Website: walmart
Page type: payment
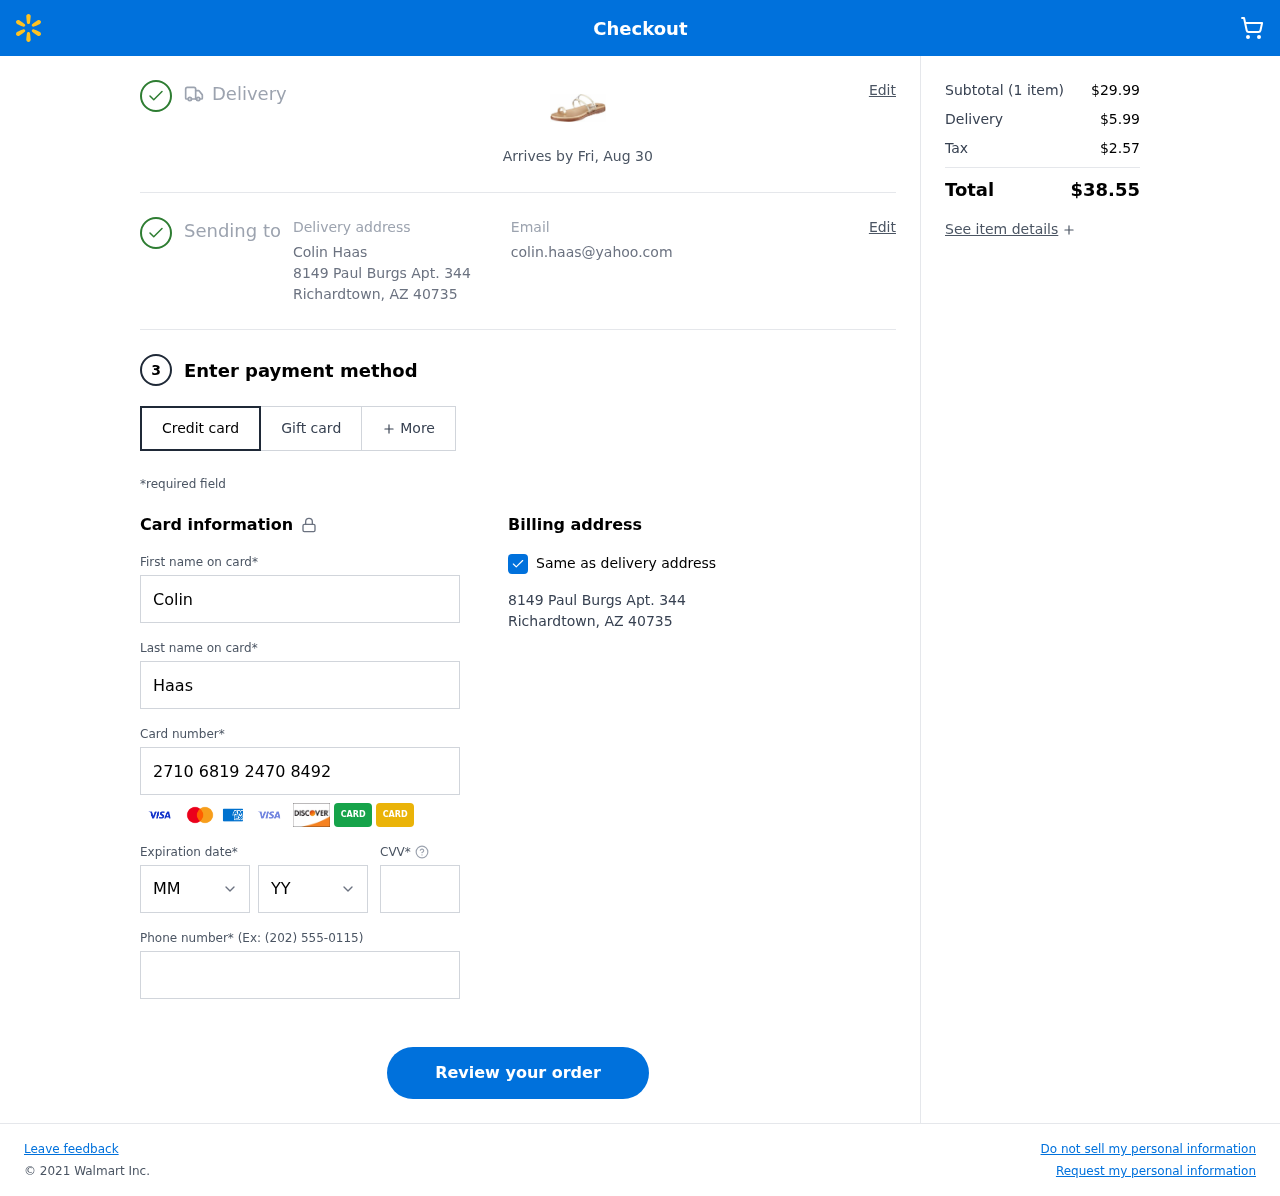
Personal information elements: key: PII_CARD_CVV
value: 523
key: PII_CARD_EXPIRY_MONTH
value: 08
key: PII_CARD_EXPIRY_YEAR
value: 30
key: PII_CARD_NUMBER
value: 2710 6819 2470 8492
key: PII_CITY
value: Richardtown
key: PII_EMAIL
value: colin.haas@yahoo.com
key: PII_FIRSTNAME
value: Colin
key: PII_FULLNAME
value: Colin Haas
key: PII_LASTNAME
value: Haas
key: PII_PHONE
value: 2943079352
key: PII_POSTCODE
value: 40735
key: PII_STATE_ABBR
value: AZ
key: PII_STREET
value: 8149 Paul Burgs Apt. 344
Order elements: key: ORDER_DELIVERY_DATE
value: Arrives by Fri, Aug 30
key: ORDER_NUM_ITEMS
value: (1 item)
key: ORDER_SUBTOTAL
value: $29.99
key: ORDER_SHIPPING_COST
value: $5.99
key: ORDER_TAX
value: $2.57
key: ORDER_TOTAL
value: $38.55